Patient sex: F
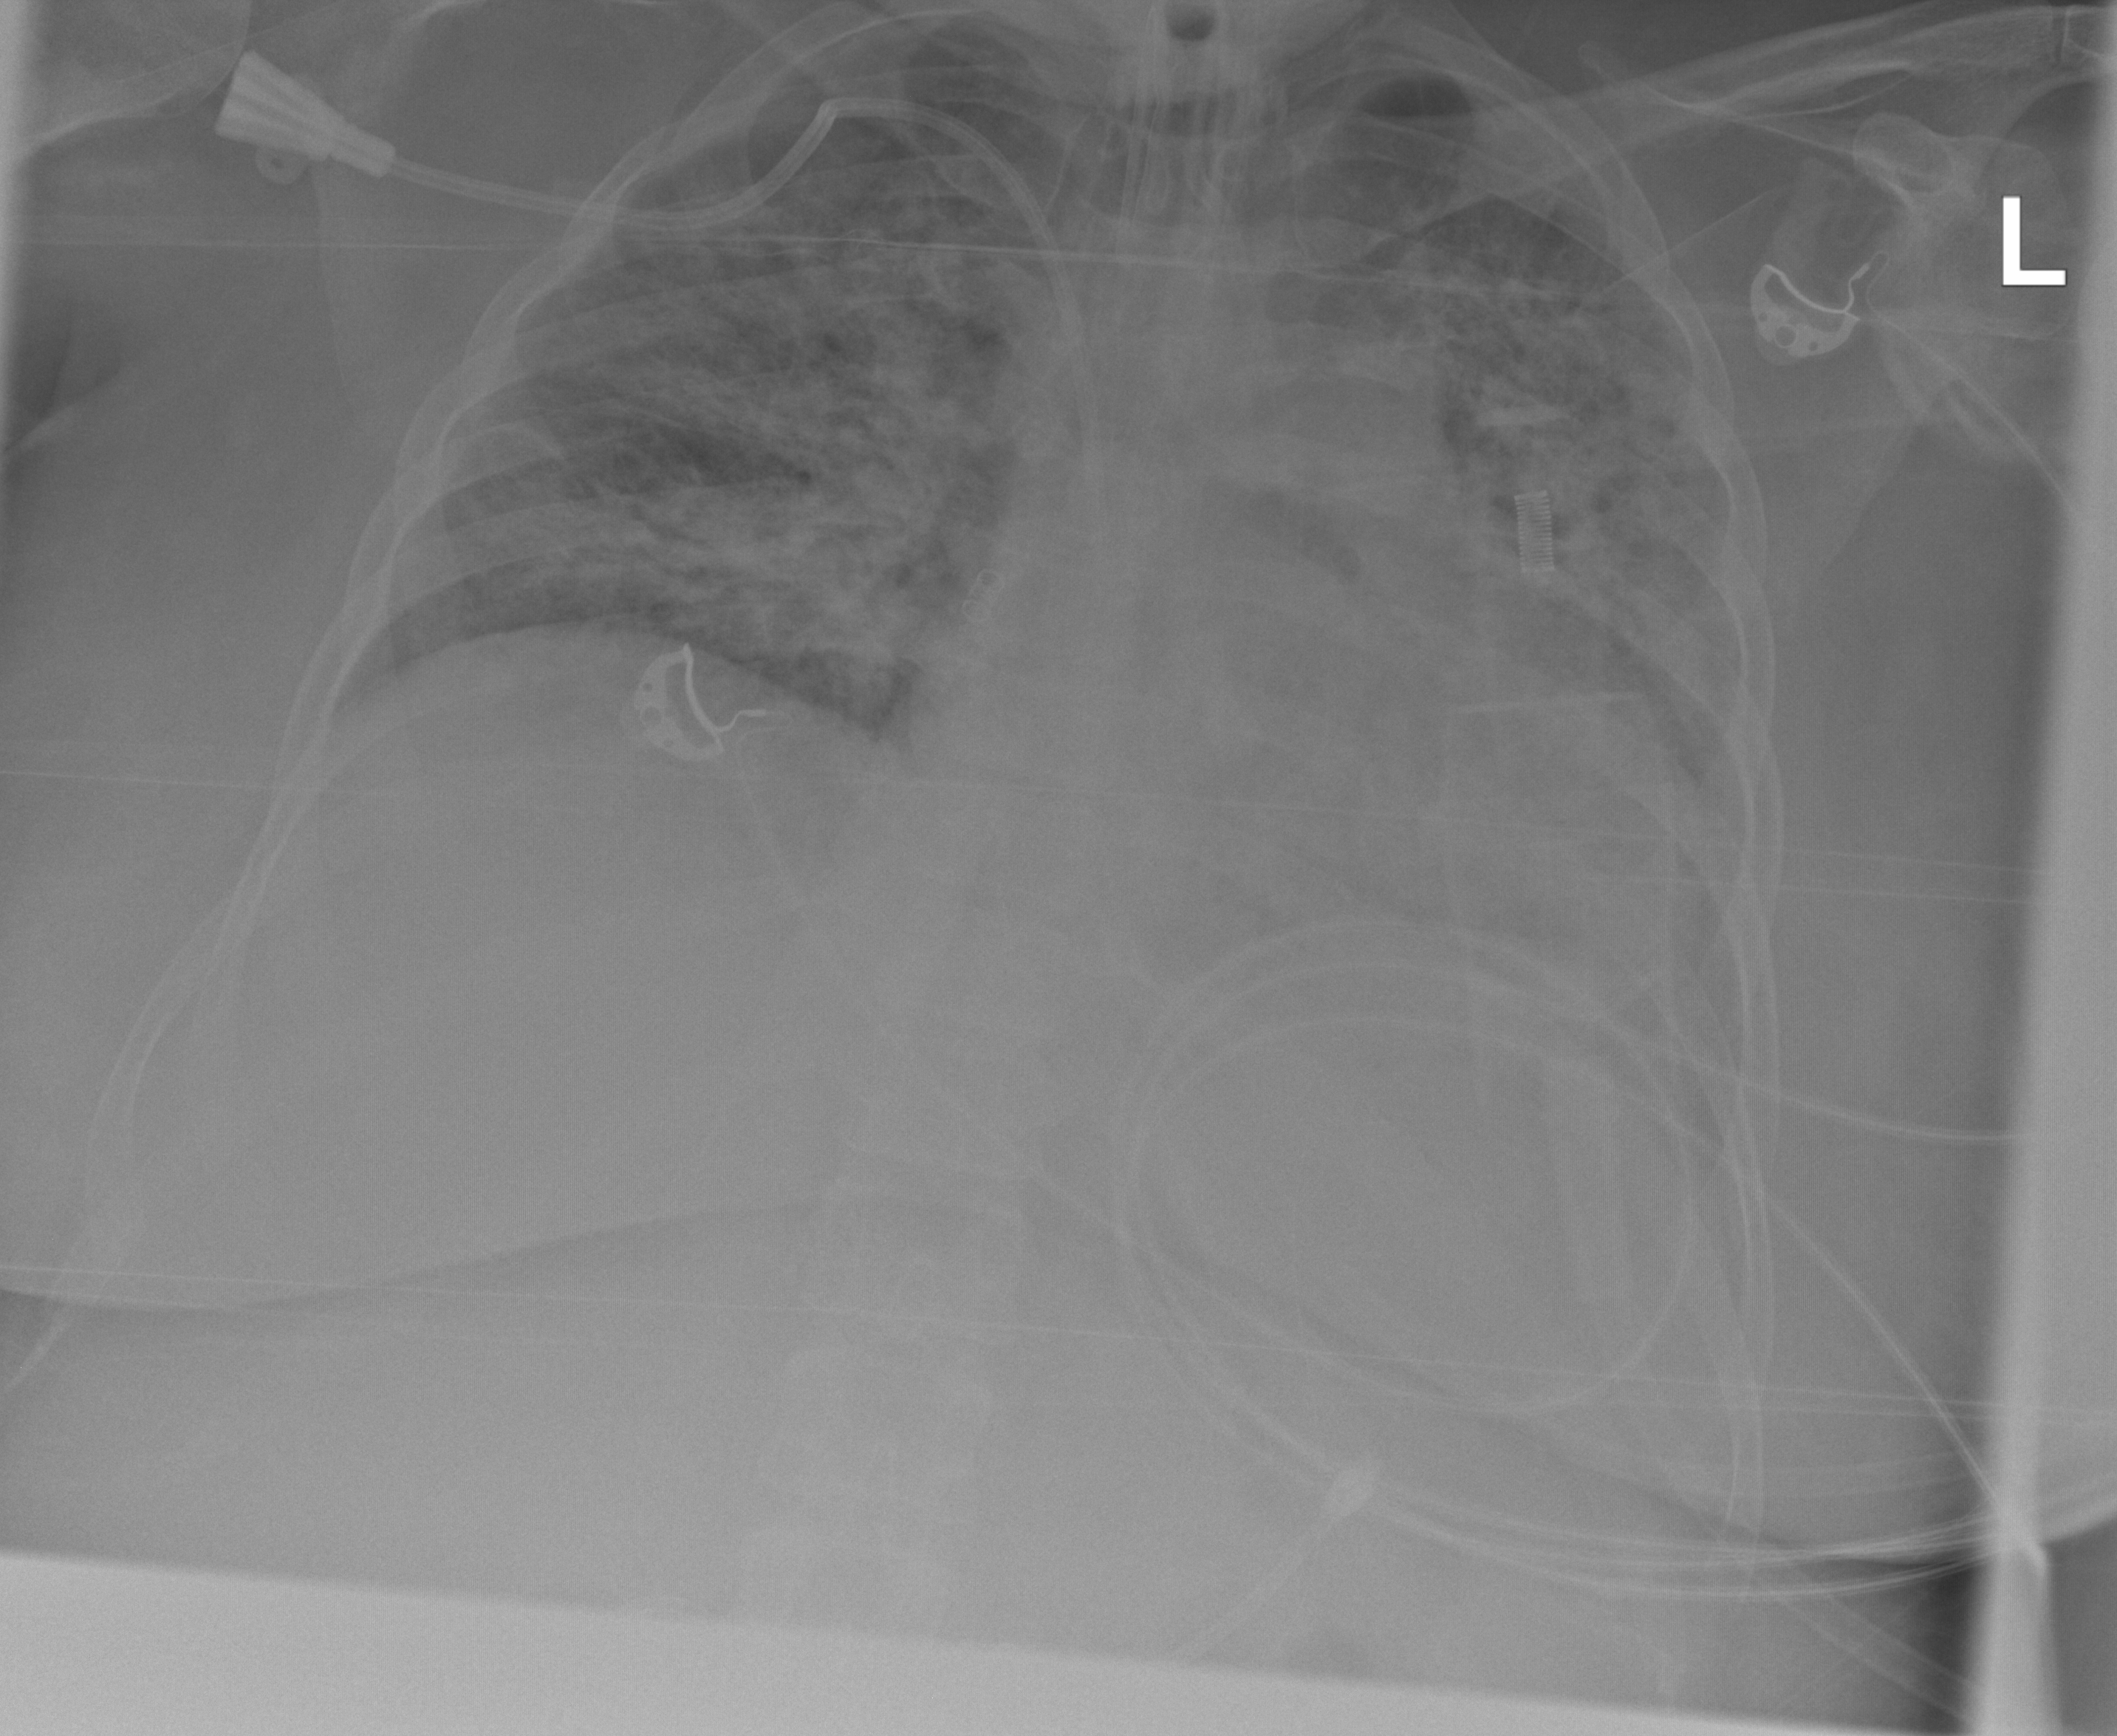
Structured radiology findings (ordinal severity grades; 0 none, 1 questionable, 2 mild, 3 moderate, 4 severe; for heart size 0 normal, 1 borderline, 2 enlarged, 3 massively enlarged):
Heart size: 2
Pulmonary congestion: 2
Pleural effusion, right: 0
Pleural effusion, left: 2
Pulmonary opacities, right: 3
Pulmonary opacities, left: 3
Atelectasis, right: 3
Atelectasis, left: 3